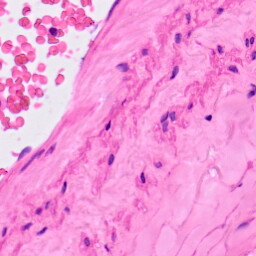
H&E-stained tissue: Lung